Question: I've declared the following variable as an instance variable and am using it in my m file, however I've getting a warning.
'''
TransparentToolbar *tools;
'''
Potential leak of an object allocated on line ...
I' have tried creating a property for it, for example..
'''
@property (nonatomic, retain) TransparentToolbar *tools;
'''
And synthesize'ing and releasing it, but my view crashes at the end of dealloc.
What am I doing wrong ?
EDIT same warning on pickerSortingDataCurrent ...
'''
h
@interface myViewController : UIViewController <UIActionSheetDelegate,
UIPickerViewDelegate, UIPickerViewDataSource, UITableViewDelegate,
UITableViewDataSource, MFMailComposeViewControllerDelegate> {
TransparentToolbar *tools;
NSArray *pickerSortingDataCurrent;
}
@property (nonatomic, retain) TransparentToolbar *tools;
@property (nonatomic, retain) NSArray *pickerSortingDataCurrent;
m
@synthesize pickerSortingDataCurrent;
@synthesize tools;
- (void)viewDidLoad {
[super viewDidLoad];
tools = [[[TransparentToolbar alloc]
initWithFrame:CGRectMake(0, 0, 70, 44.01)] autorelease];
tools.barStyle = UIBarStyleBlackOpaque;
self.pickerSortingDataCurrent = [[NSArray alloc] initWithObjects:
@"Next Date Ascending",
@"Next Date Descending", nil]; // removed some items here
}
- (void)dealloc {
[tools release];
[pickerSortingDataCurrent release];
[super dealloc];
}
'''
Ahhhh I have autorelease.... but that doesn't solve the pickerSortingDataCurrent ...
EDIT...
'''
#import "TransparentToolbar.h"
@implementation TransparentToolbar
- (void)drawRect:(CGRect)rect {
// do nothing in here
}
- (void) applyTranslucentBackground
{
self.backgroundColor = [UIColor clearColor];
self.opaque = NO;
self.translucent = YES;
}
- (id) init
{
self = [super init];
[self applyTranslucentBackground];
return self;
}
// Override initWithFrame.
- (id) initWithFrame:(CGRect) frame
{
self = [super initWithFrame:frame];
[self applyTranslucentBackground];
return self;
}
@end
'''
FURTHER EDIT

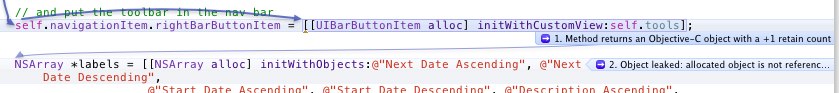
Answer: If you define '@property' then generally any time you access the ivar in your class you use the getter/setter whether that be dot notation or standard method call.
'''
id localyMyVar = self.myVar;
self.myVar = @"A string";
'''
'''
id localMyVar = [self myVar];
[self setMyVar:@"A string"];
'''
If you always explicitly use these getters and setters then you pretty much do not need to call release anywhere in your code apart from 'dealloc' or an overridden 'setMyVar:' method. Doing it this way allows memory management to occur in limited places. If you start releasing and retaining yourself then things can be a bit complicated when you first start out.
@bbum gives you the answer but I think you would benefit from being more consistant in your coding as well.
For example before the offending line you are assigning directly to an ivar without using the setter. Be consistant and use the setter/getter that you took the time to synthesize. I would rewrite
'''
tools = [[[TransparentToolbar alloc]
initWithFrame:CGRectMake(0, 0, 70, 44.01)] autorelease];
tools.barStyle = UIBarStyleBlackOpaque;
'''
to
'''
TransparentToolbar *tmpTools = [[TransparentToolbar alloc] initWithFrame:CGRectMake(0, 0, 70, 44.01)];
tmpTools.barStyle = UIBarStyleBlackOpaque;
self.tools = tmpTools;
[tmpTools release]; tmpTools = nil;
'''
Your 'init' methods are not really following the guidelines either you should be checking that 'self' is actually set, so it should look something similar to:
'''
- (id)init
{
self = [super init];
if (self) {
[self applyTranslucentBackground];
}
return self;
}
'''
The memory leak you are seeing here:
'''
self.navigationItem.rightBarButtonItem = [[UIBarButtonItem alloc] initWithCustomView:self.tools];
'''
is because you look at the docs for <URL> you will see that 'rightBarButtonItem' is declared as 'retain'
'''
@property(nonatomic, retain) UIBarButtonItem *rightBarButtonItem
'''
Therefore the call 'self.navigationItem.rightBarButtonItem' will take a +1 retain on the object you pass in and then you are alloc/initing which is another +1 retain. The 'UINavigationItem' will release it's retain when it is dealloc'd but there will still be your original retain hanging around.
The fix:
'''
UIBarButtonItem *rightBarButtonItem = [[UIBarButtonItem alloc] initWithCustomView:self.tools];
self.navigationItem.rightBarButtonItem = rightBarButtonItem;
[rightBarButtonItem release]; rightBarButtonItem = nil;
'''